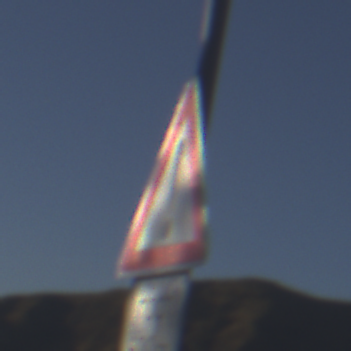
Verkehrszeichen: Gefahrenstelle
Zusatzzeichen unten: LaengeEinerStrecke3
Umgebung: Outdoor, Nature
Tageszeit: SunriseSunset
Wetter: Clear
Licht: Natural
Jahreszeit: NotSpecified
Kontrast: HighContrast